Question: I'm trying to use the userVisibleDateTimeStringForRFC3339DateTimeString method that Apple documents <URL>.
So first I created a separate class called jhsDateFormatter and first modified it from
'''
- (NSString *)userVisibleDateTimeStringForRFC3339DateTimeString:(NSString *)rfc3339DateTimeString;
'''
to
- (NSMutableString *)userVisibleDateTimeStringForRFC3339DateTimeString:(NSMutableString *)rfc3339DateTimeString :(NSString *)rfc3339DateTimeFormatString;
so I could pass in a second parameter, which would be the desired date format string.
I then imported this new class into my view controller.m:
'''
#import "jhsDateFormatter.h"
'''
and called the method this way:
'''
predicateMutableString = [userVisibleDateTimeStringForRFC3339DateTimeString:dateHolderMutableString :@"yyyy'-'MM'-'dd'"];
'''
predicateMutableString is defined in the viewController.h and synthesized in the .m.
I got a build error: use of undeclared identifier 'userVisibleDateTimeSTringForRFC3339DateTimeString
So I commented out my modified version and used the original code and method signature in my class file:
'''
- (NSString *)userVisibleDateTimeStringForRFC3339DateTimeString:(NSString *)rfc3339DateTimeString;
'''
and called it this way:

I'm not sure why the method call isn't being accepted. I think I've matched up the data types.
Please let me know your ideas of what is awry.
Thanks
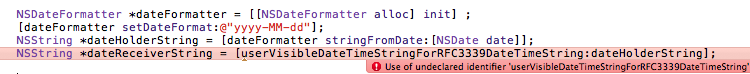
Answer: You probably want to declare your method like this:
'''
+ (NSMutableString *)userVisibleDateTimeStringForRFC3339DateTimeString:(NSMutableString *)rfc3339DateTimeString formatString:(NSString *)rfc3339DateTimeFormatString;
'''
(Note the + at the start, and the fact that the second argument is now named - it was blank in your code, which is valid but weird.)
Then you'd call it like this:
'''
predicateMutableString = [jhsDateFormatter userVisibleDateTimeStringForRFC3339DateTimeString:dateHolderMutableString formatString:@"yyyy'-'MM'-'dd'"];
'''
Where jhsDateFormatter the new class you've made.
In your example code, you're not calling the method on any object, which is why the compiler is complaining.